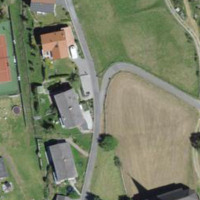
EUNIS habitat code: 24
Species observed at this site:
Silene dioica
Campanula glomerata
Cuscuta europaea